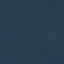
Land use / land cover class: SeaLake